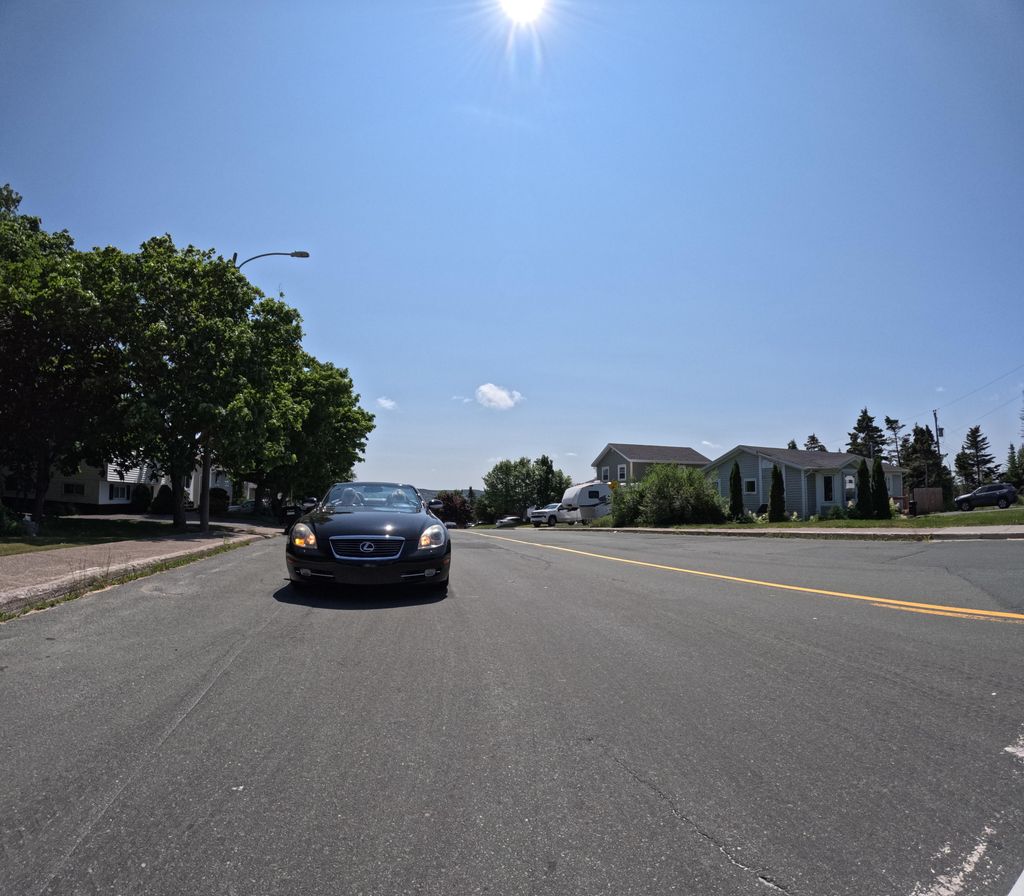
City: st_johns